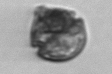
Label: Scrippsiella